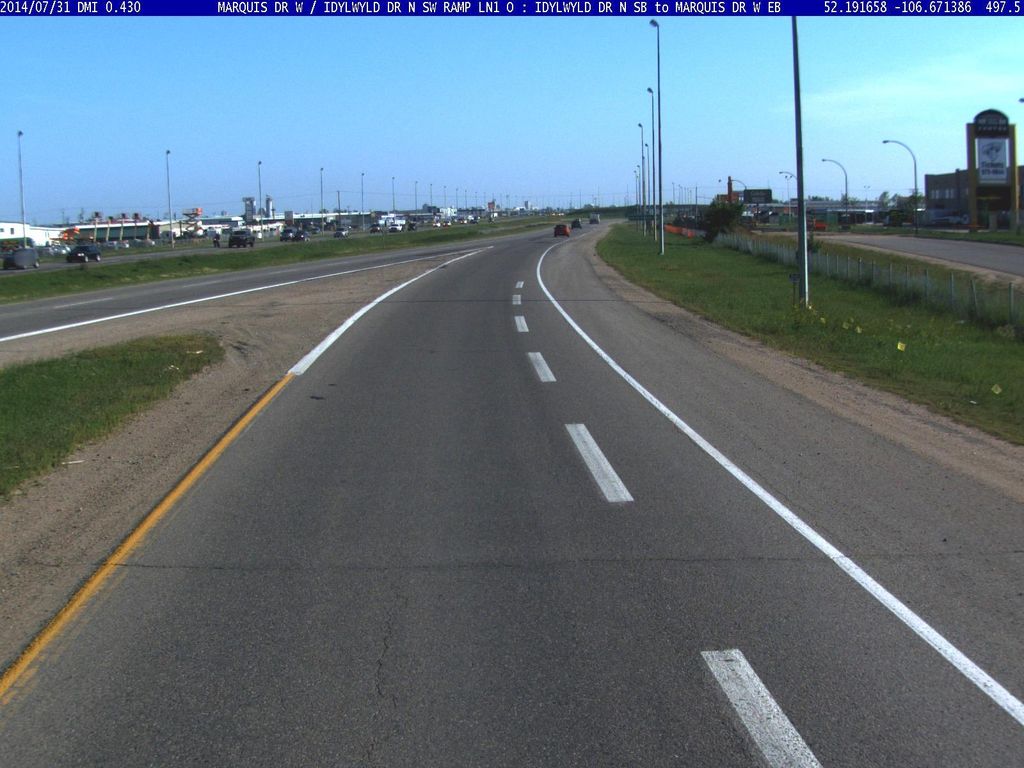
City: saskatoon